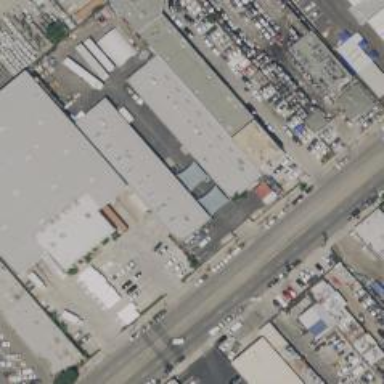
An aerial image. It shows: Commercial building.